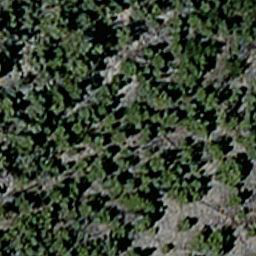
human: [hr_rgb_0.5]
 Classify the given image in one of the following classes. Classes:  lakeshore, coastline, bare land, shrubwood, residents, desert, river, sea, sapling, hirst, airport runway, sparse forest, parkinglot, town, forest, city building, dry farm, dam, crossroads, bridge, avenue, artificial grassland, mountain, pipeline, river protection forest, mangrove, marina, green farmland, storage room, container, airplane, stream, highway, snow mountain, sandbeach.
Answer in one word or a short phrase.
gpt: sparse forest